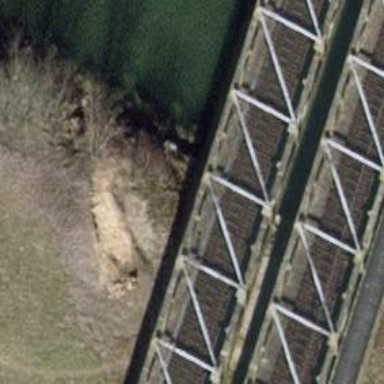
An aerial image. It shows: Hedge barrier.